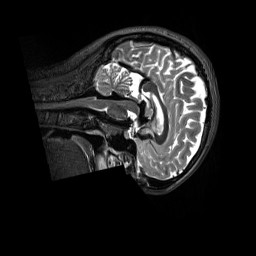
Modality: T2w
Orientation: sagittal
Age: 24
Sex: female
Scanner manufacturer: siemens
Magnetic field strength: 3 T
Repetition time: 3.2 s
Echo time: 0.728 s